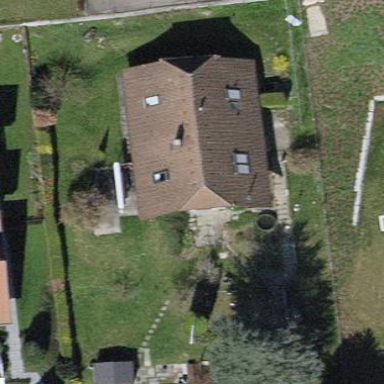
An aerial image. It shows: Simple and straightforward house.